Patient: sex M, age 66
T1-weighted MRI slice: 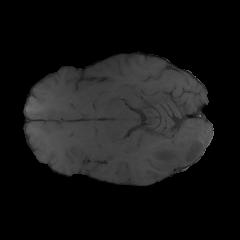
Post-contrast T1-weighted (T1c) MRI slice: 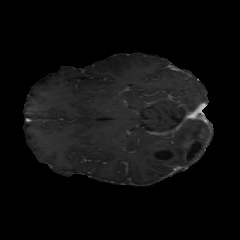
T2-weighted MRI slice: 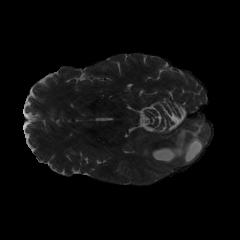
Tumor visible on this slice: yes
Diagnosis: Glioblastoma, IDH-wildtype
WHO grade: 4